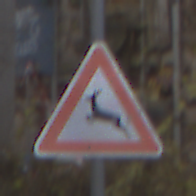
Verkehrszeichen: WildwechselRechts
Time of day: MorningAfternoon
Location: Outdoor (Urban)
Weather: PartlyCloudy
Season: NotSpecified
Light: Natural